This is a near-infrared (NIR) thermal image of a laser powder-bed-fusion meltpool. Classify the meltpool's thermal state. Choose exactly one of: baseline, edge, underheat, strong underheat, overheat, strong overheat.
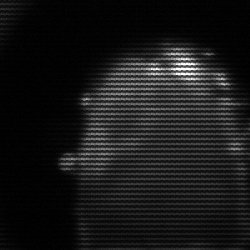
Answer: baseline